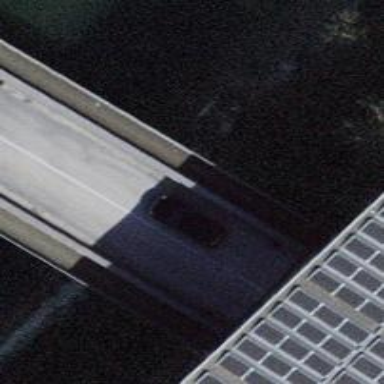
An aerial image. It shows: Lift gate barrier.